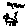
Label: cat